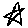
Label: star